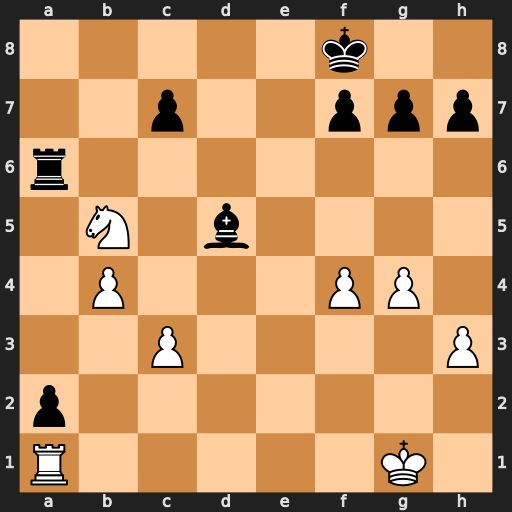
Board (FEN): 5k2/2p2ppp/r7/1N1b4/1P3PP1/2P4P/p7/R5K1
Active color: w
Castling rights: -
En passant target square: -
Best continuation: Nxc7 Rd6 Nxd5 Rxd5 Rxa2